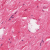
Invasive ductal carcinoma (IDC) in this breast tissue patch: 0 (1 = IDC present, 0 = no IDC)